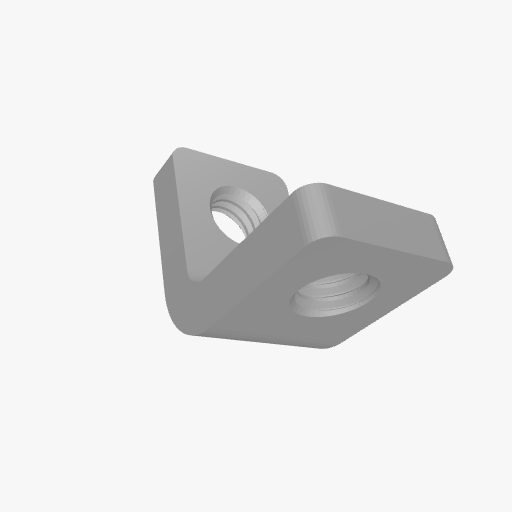
Part: ThreadedLBracket1H